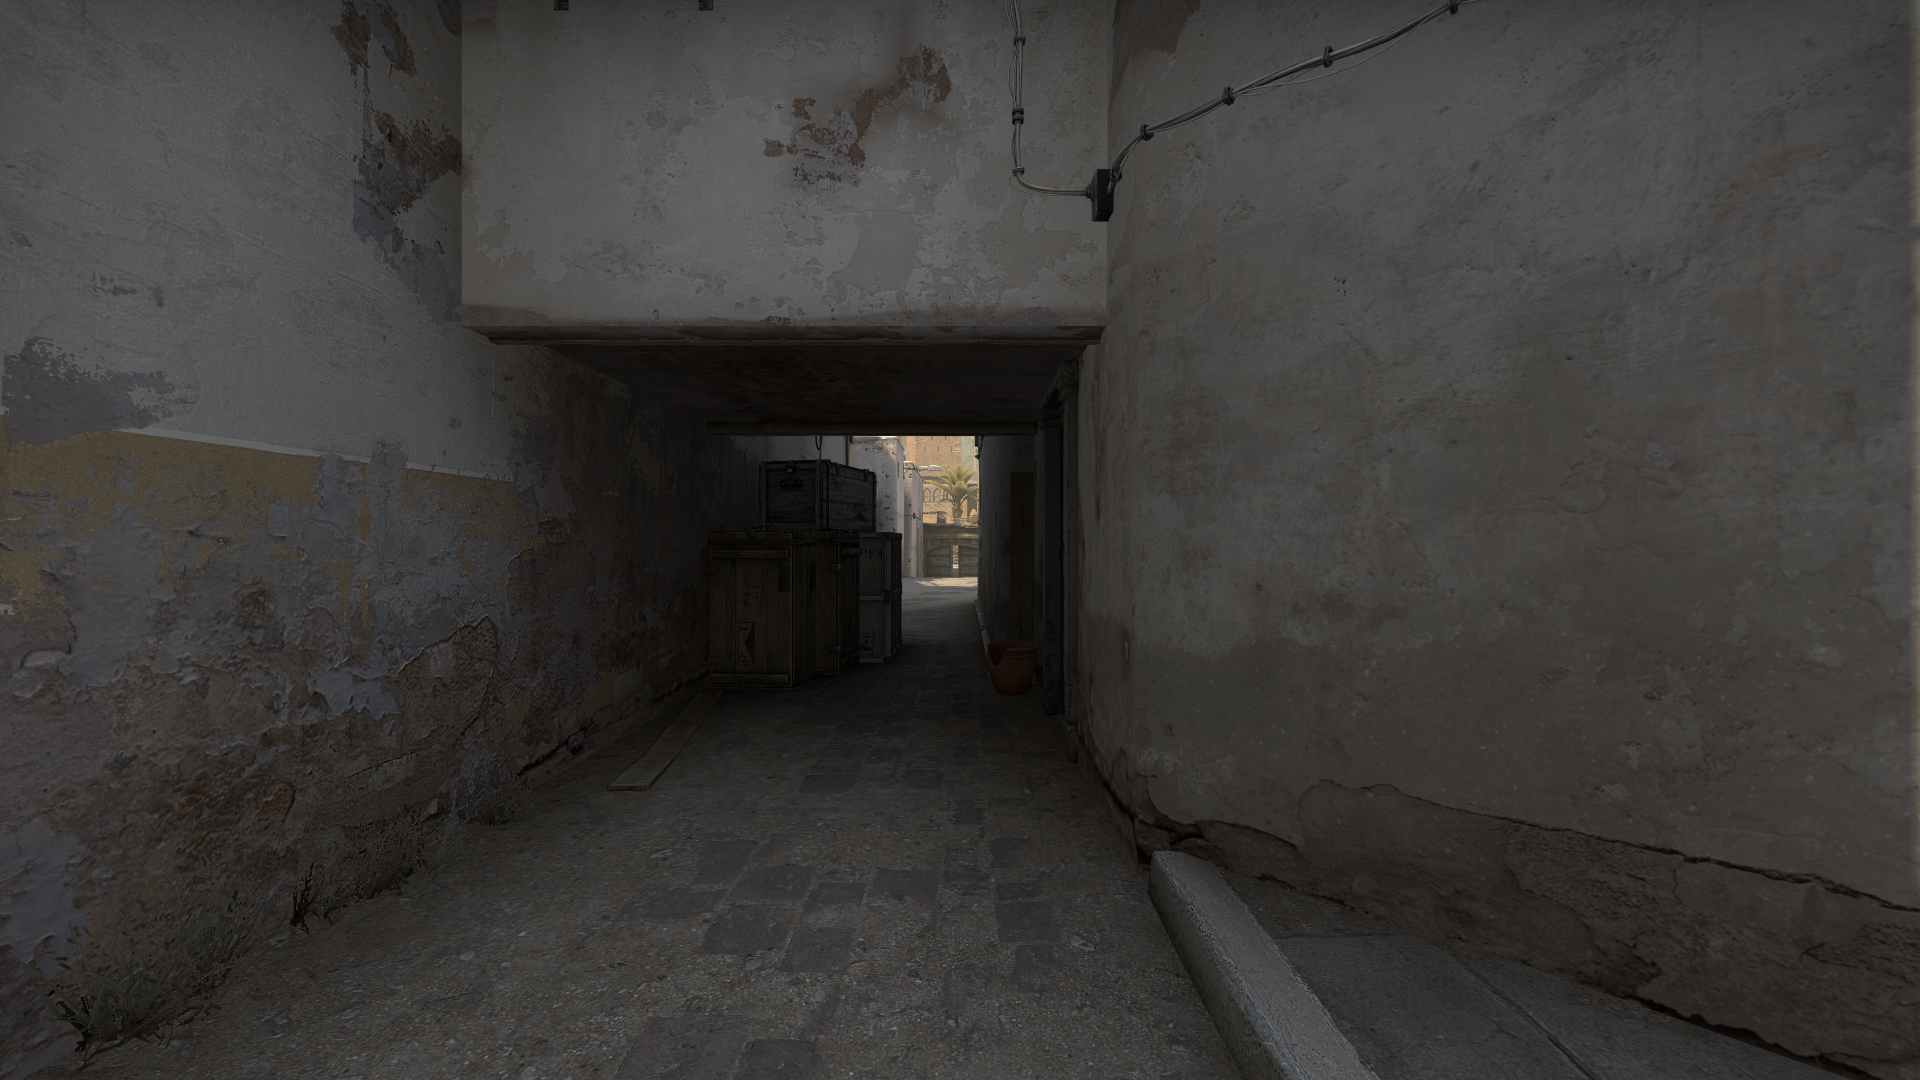
Map: de_dust2